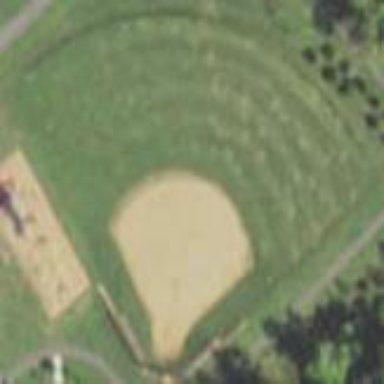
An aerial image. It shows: Baseball pitch for leisure land.